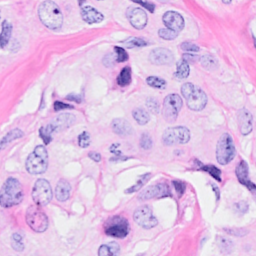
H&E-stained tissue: Breast